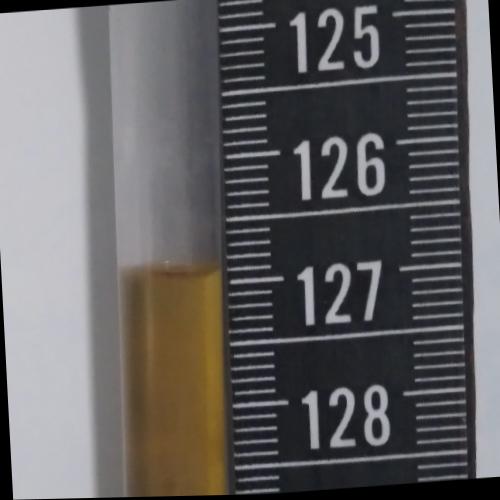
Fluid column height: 126.9 cm